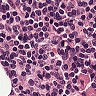
Metastatic tissue present: no